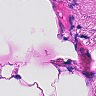
Metastatic tissue present: no